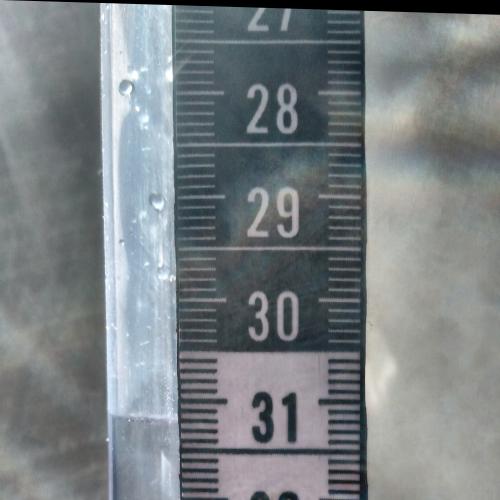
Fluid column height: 31.2 cm